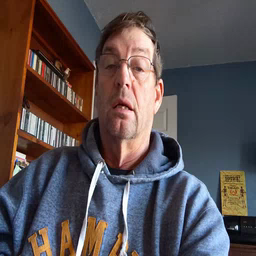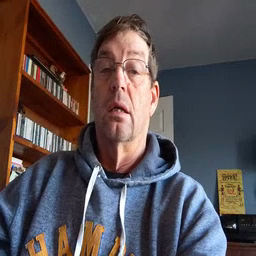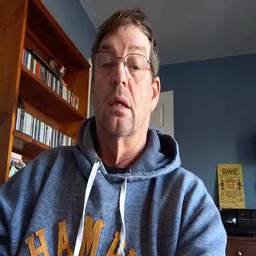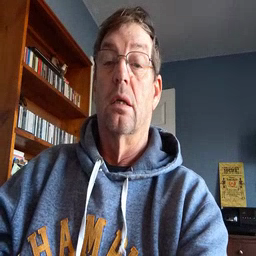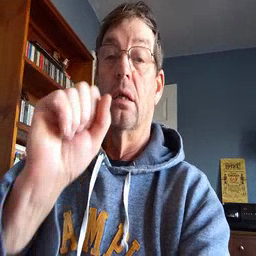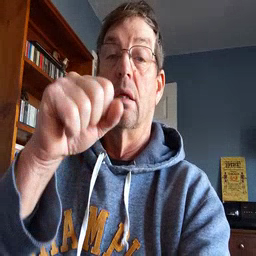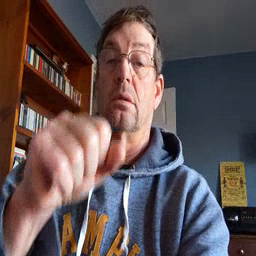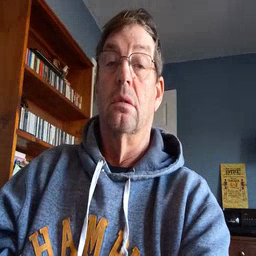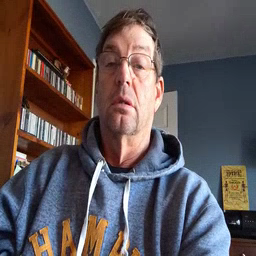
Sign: yes